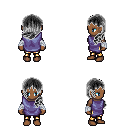
a pixel art fantasy rpg character, female body template, human, dark skin, chain tabard jacket, gold greaves, gray left-swept hairstyle, white cloth bandages, four views (front, back, left, right), 2x2 character sprite sheet, small pixel art, hard edges, no anti-aliasing